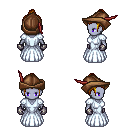
a pixel art fantasy rpg character, female body template, dark elf, purple skin, underdress, teal pants, blonde short topknot hairstyle, leather cap, metal gloves, black slippers, four views (front, back, left, right), 2x2 character sprite sheet, small pixel art, hard edges, no anti-aliasing